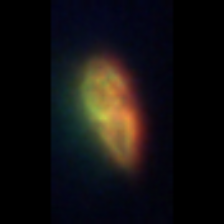
Taxon: Gyrodinium
Group: Dinoflagellates